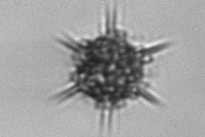
Label: Dictyocha